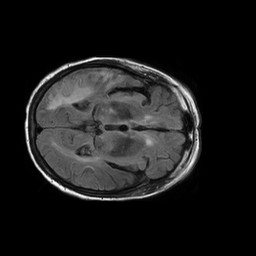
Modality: FLAIR
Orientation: axial
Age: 48
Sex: female
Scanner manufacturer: philips
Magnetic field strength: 3 T
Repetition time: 11 s
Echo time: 0.125 s